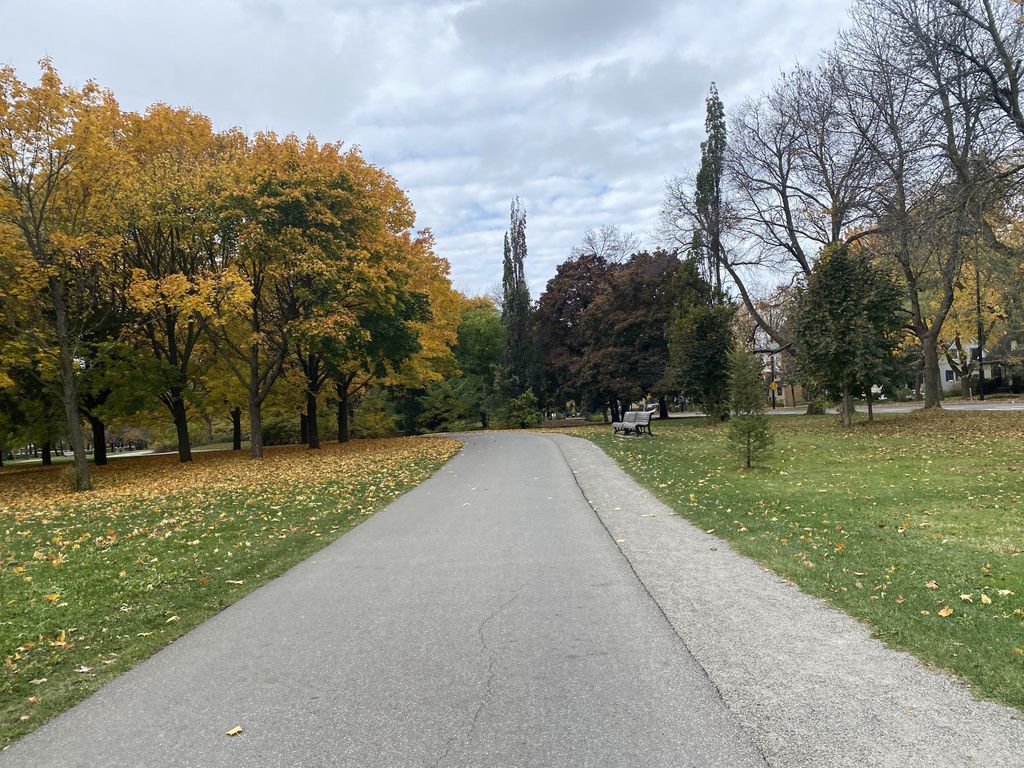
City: montreal